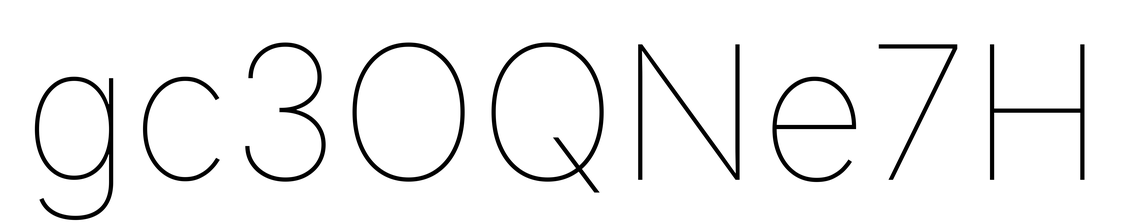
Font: Inter_Thin